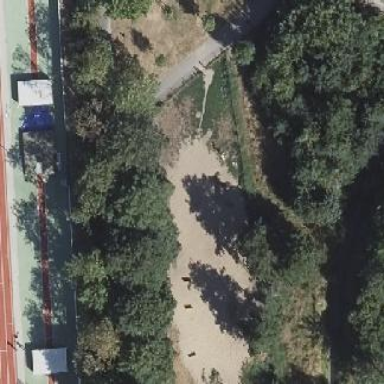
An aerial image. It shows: Fenced dog park area for leisure land.